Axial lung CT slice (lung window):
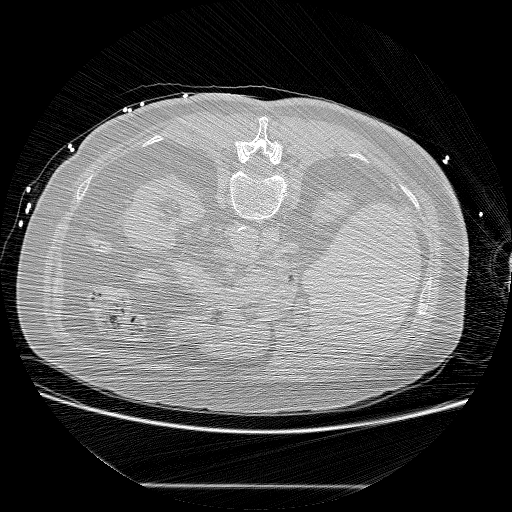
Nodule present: no